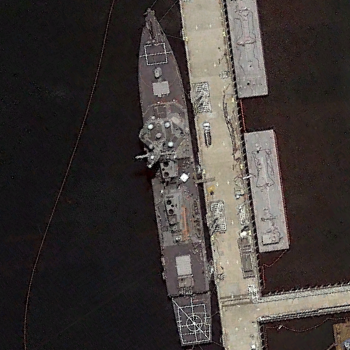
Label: destroyer